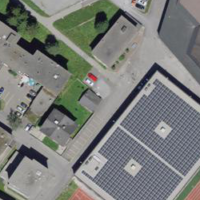
EUNIS habitat code: 53
Species observed at this site:
Crepis pyrenaica
Campanula barbata
Campanula latifolia